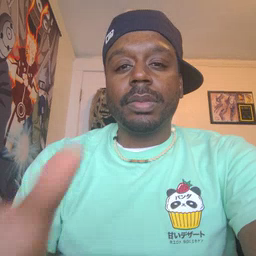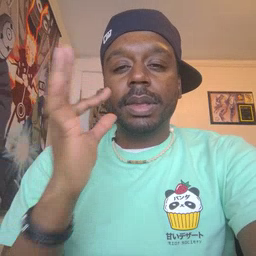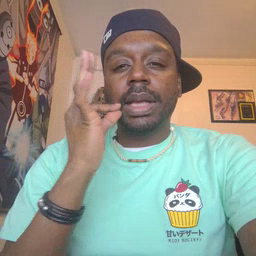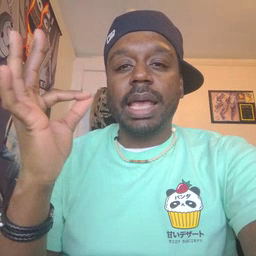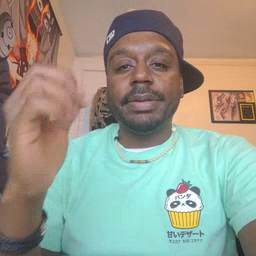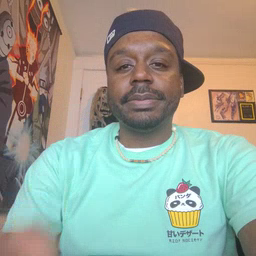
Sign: cat